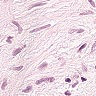
Metastatic tissue present: no